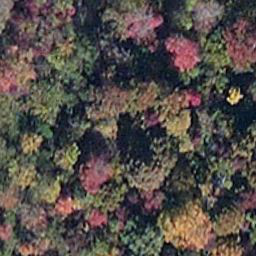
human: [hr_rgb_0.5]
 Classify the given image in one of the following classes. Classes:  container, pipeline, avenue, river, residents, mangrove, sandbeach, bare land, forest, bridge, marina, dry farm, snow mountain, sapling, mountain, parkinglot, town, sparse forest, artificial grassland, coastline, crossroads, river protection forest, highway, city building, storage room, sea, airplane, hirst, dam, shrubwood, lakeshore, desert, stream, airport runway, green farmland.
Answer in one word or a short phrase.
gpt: mangrove